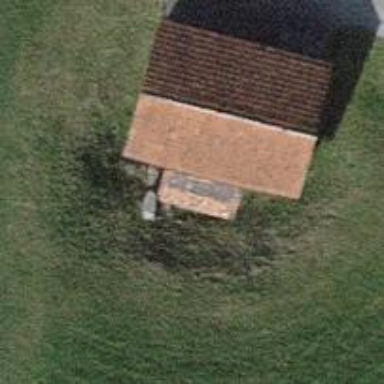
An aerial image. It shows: Shed building.